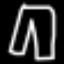
Label: pants